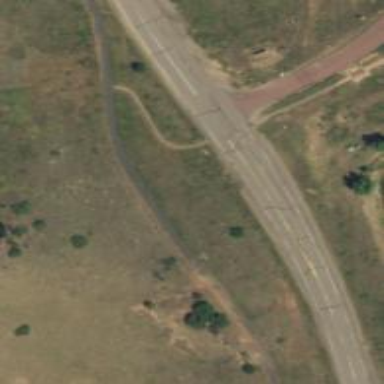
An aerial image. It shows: Unmarked road crossing.